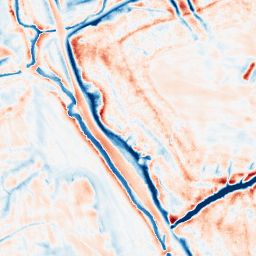
Category: edge_preserving
Decomposition family: bilateral
Decomposition parameters: d: 21
sigma_color: 50
sigma_space: 150
Upsampling method: quartic
Upsampling parameters: scale: 2
Upsampling scale: 2